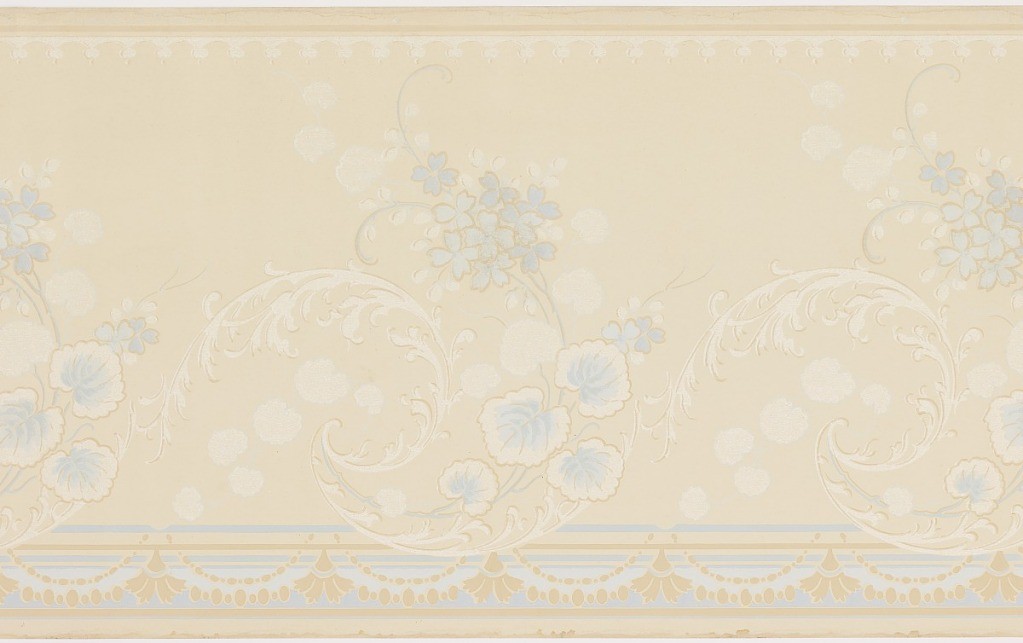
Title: Frieze
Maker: Cresswell & Washburn Ltd, Philadelphia, Pennsylvania, 1880 - 1900
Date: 1905–1915
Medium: Machine-printed paper
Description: A repeating design of pale blue and mica scrolling acanthus and large leaf in a wave-like composition below a border of simplified architectural motifs. Printed on an ivory ground.